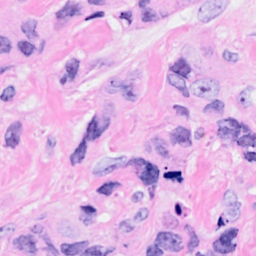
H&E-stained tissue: Breast